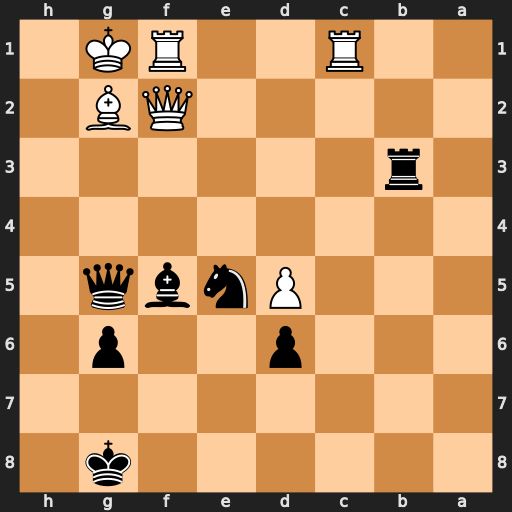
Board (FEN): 6k1/8/3p2p1/3Pnbq1/8/1r6/5QB1/2R2RK1
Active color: b
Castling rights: -
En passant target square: -
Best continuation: Nf3+ Qxf3 Rxf3 Rc8+ Bxc8